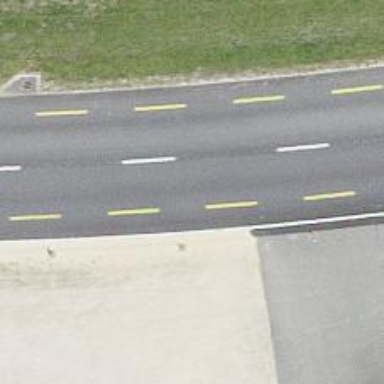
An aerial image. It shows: Primary highway.